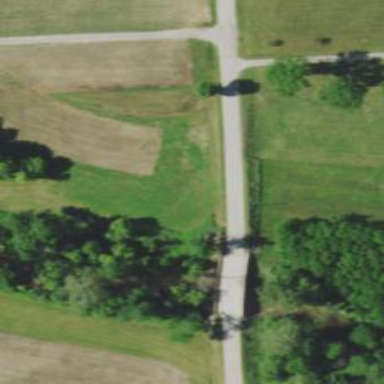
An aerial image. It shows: Tertiary road with asphalt surface that goes over bridge.